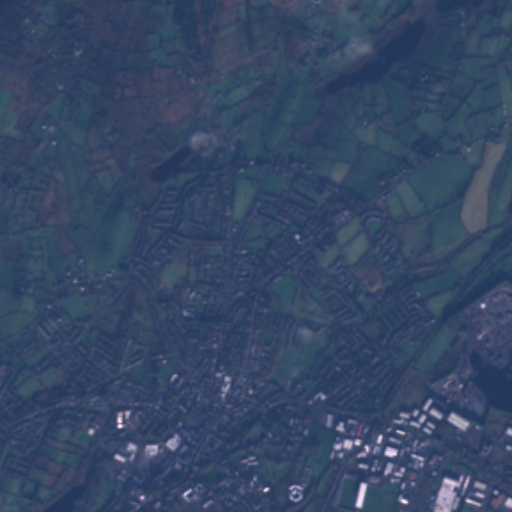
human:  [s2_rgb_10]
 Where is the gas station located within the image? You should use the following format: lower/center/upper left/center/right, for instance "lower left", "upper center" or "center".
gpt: The gas station is located in the lower left of the image.
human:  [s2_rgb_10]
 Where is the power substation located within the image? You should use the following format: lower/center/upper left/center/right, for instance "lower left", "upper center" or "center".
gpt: The power substation is located in the center right of the image.
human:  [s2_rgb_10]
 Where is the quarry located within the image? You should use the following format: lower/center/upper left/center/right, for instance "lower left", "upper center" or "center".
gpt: The quarry is located in the lower right of the image.
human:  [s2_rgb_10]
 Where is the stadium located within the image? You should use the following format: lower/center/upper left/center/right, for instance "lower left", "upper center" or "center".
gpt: The stadium is located in the lower right of the image.
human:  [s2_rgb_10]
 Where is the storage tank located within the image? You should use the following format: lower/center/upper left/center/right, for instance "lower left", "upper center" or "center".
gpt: The storage tank is located in the lower right of the image.
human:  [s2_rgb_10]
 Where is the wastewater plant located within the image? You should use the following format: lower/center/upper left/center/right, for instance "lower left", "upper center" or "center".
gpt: The wastewater plant is located in the center right of the image.
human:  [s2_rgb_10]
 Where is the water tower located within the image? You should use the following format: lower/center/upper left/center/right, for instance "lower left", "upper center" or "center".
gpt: The water tower is located in the center of the image.
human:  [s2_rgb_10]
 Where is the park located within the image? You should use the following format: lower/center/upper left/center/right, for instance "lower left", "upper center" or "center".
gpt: There is no park in the image.